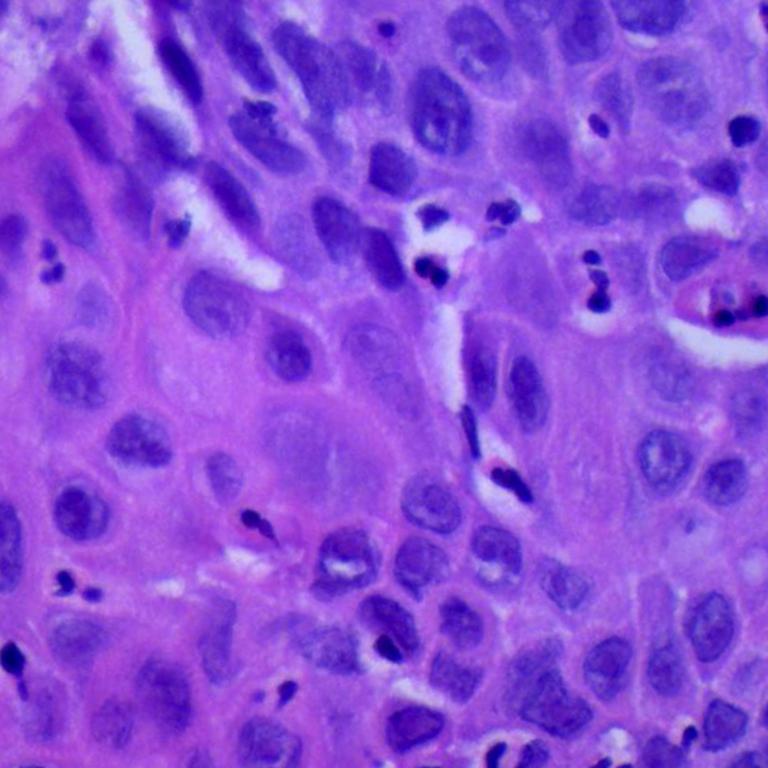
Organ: lung
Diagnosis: squamous carcinomas